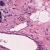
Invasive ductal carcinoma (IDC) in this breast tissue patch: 0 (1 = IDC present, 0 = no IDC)